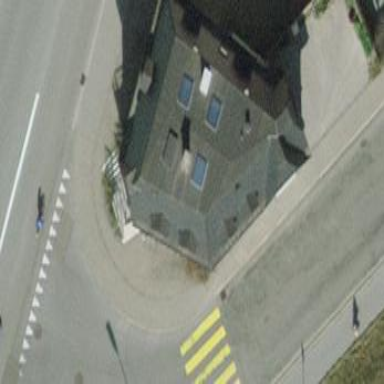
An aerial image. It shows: Restaurant.